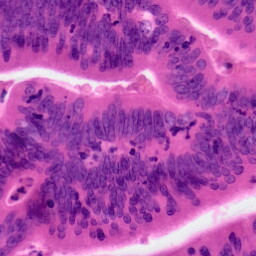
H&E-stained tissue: Colon